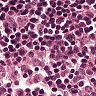
Metastatic tissue present: no